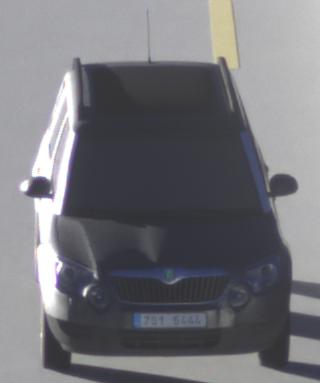
Make: Skoda
Model: Yeti 1.2 TSI
Detailed model: Yeti
Model produced from: 2009/11
Model produced until: 2011/10
Doors: 5
Color: gray
Road condition: dry road
Daytime: sunrise or sunset
Contrast: low contrast